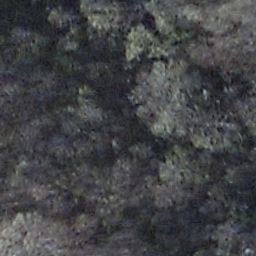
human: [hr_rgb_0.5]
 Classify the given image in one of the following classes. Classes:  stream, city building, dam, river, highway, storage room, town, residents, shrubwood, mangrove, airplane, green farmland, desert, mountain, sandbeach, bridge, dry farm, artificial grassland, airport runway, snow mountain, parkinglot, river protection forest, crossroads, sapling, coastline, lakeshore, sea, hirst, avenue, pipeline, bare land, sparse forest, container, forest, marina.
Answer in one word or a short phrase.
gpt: shrubwood